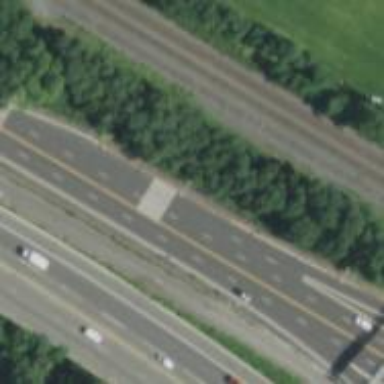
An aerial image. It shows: Expressway with asphalt surface categorized as trunk highway.